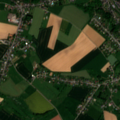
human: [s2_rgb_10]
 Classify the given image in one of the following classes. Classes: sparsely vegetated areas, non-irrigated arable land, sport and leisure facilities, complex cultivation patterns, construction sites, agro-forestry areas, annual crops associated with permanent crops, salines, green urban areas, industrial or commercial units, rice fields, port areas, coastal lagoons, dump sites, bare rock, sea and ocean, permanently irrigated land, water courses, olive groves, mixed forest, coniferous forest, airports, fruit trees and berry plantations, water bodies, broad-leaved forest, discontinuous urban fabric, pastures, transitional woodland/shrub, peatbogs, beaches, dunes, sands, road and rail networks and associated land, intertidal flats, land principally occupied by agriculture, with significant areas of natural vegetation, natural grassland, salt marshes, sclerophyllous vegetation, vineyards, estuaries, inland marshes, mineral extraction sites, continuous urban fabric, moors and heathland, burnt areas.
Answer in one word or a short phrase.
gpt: discontinuous urban fabric, non-irrigated arable land, pastures, complex cultivation patterns